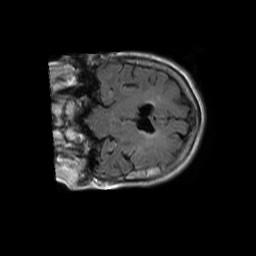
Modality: FLAIR
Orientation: coronal
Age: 82
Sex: female
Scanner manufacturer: philips
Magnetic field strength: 1.5 T
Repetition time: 6 s
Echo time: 0.12 s